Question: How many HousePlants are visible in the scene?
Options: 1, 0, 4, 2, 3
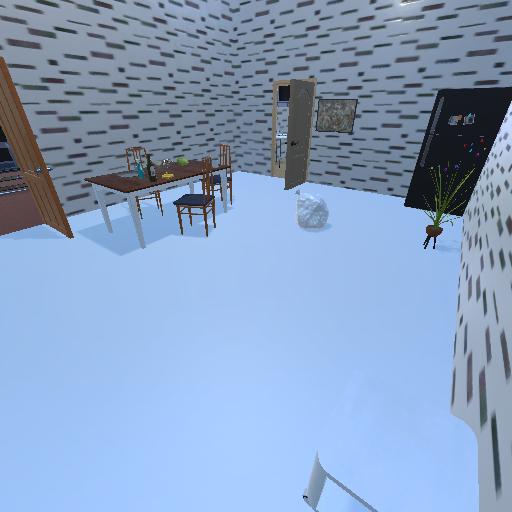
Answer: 1